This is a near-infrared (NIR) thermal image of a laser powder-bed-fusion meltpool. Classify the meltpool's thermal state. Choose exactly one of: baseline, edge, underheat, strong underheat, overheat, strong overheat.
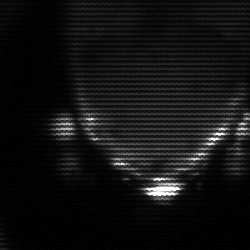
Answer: edge